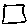
Label: square